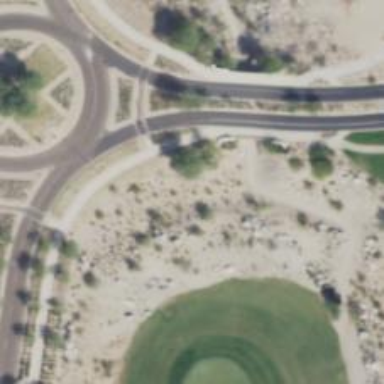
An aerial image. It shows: Pathway for both road and golf with tunnel passage.